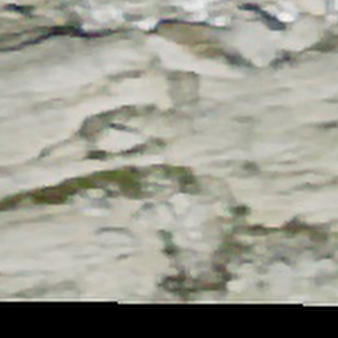
Label: other